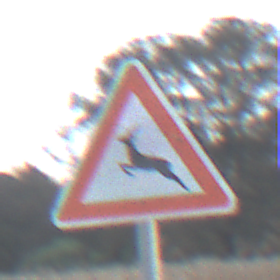
Verkehrszeichen: WildwechselRechts
Umgebung: Outdoor, Nature
Tageszeit: SunriseSunset
Wetter: Clear
Licht: Natural
Jahreszeit: Winter
Kontrast: LowContrast